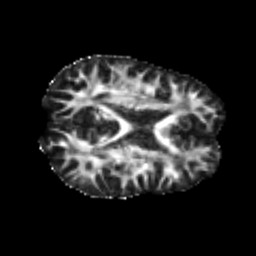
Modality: FA
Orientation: axial
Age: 21
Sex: male
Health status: healthy
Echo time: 0.074 s